Aerial crown-view tile of a tropical tree (Barro Colorado Island, Panama), acquired 20240716:
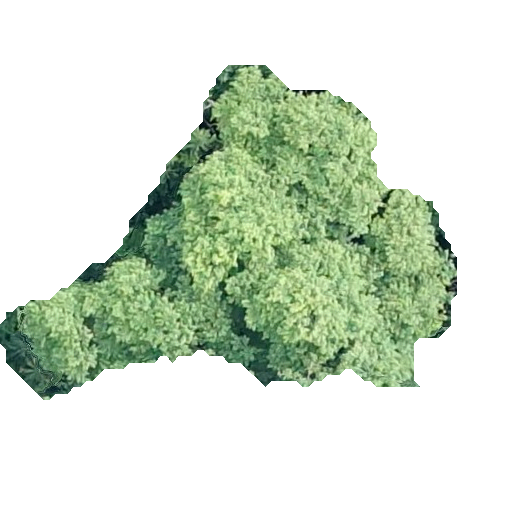
Species: Guazuma ulmifolia
GBIF accepted scientific name: Guazuma ulmifolia
Crown area: 136.258 m²